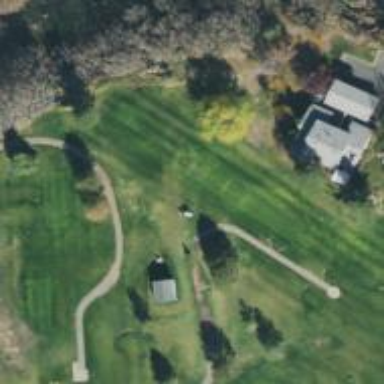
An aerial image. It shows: Path designated for golf carts.